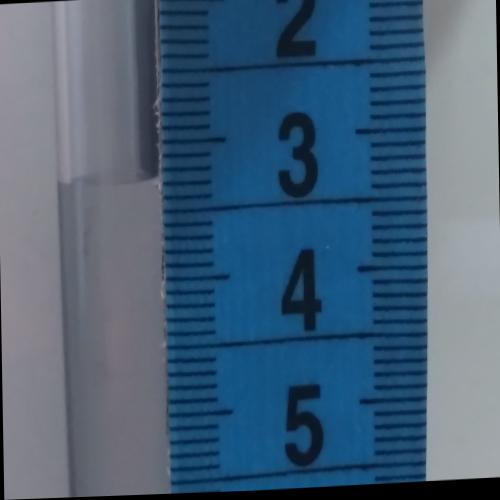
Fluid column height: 3.3 cm